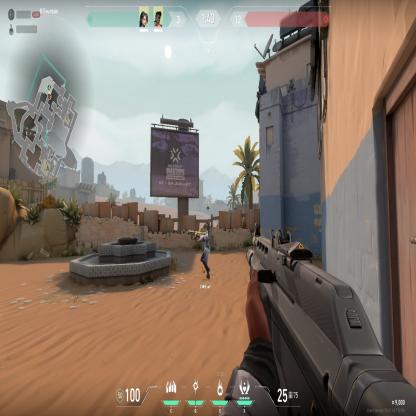
Label: teammate